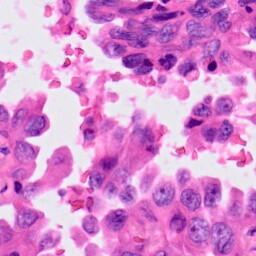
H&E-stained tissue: Lung